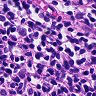
Metastatic tissue present: no